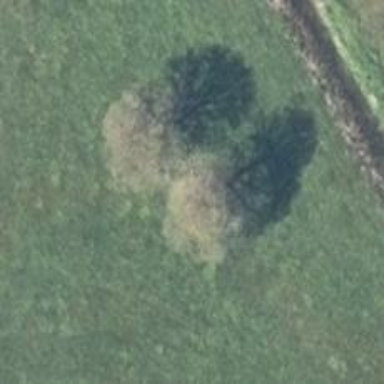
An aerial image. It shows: Landmark tree with broadleaved deciduous leaves.